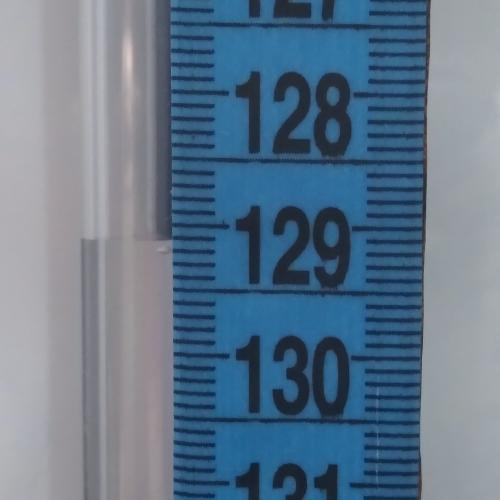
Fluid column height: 129.1 cm